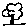
Label: tree